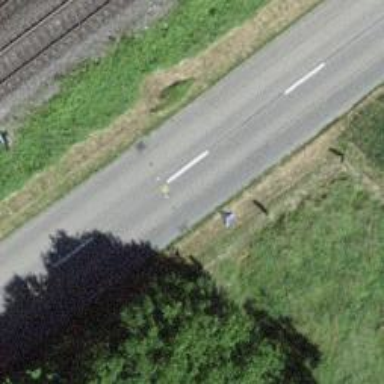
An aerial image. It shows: Tertiary road.